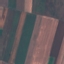
Land use / land cover class: AnnualCrop